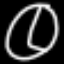
Label: clock